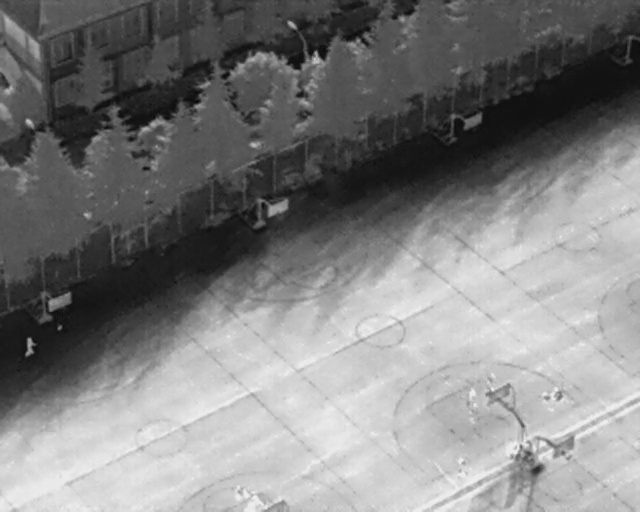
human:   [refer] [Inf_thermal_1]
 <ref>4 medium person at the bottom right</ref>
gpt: <box>[[85, 76, 88, 78, 166], [84, 76, 86, 78, 2], [75, 73, 78, 75, 11], [71, 76, 75, 78, 2]]</box>

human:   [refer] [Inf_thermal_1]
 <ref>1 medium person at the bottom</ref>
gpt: <box>[[35, 94, 38, 97, 2]]</box>

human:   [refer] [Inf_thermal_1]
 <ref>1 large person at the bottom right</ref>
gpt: <box>[[70, 89, 73, 92, 2]]</box>